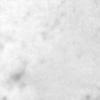
Label: no_change